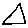
Label: triangle